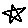
Label: star